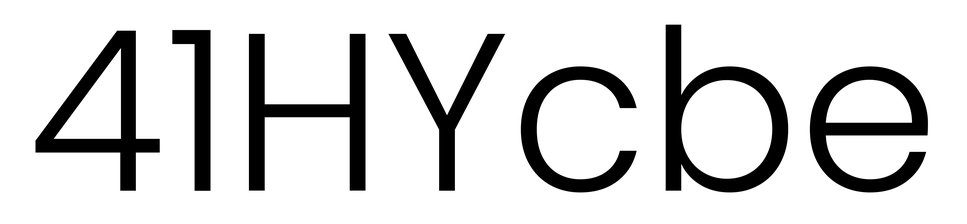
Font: Poppins-Light